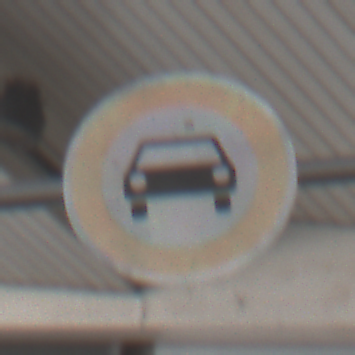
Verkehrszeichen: VerbotKraftwagen
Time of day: MorningAfternoon
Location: Roofed (Urban)
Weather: PartlyCloudy
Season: NotSpecified
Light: Natural